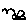
Label: bird